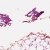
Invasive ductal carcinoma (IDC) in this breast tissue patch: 0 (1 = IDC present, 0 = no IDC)